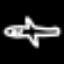
Label: airplane